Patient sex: M
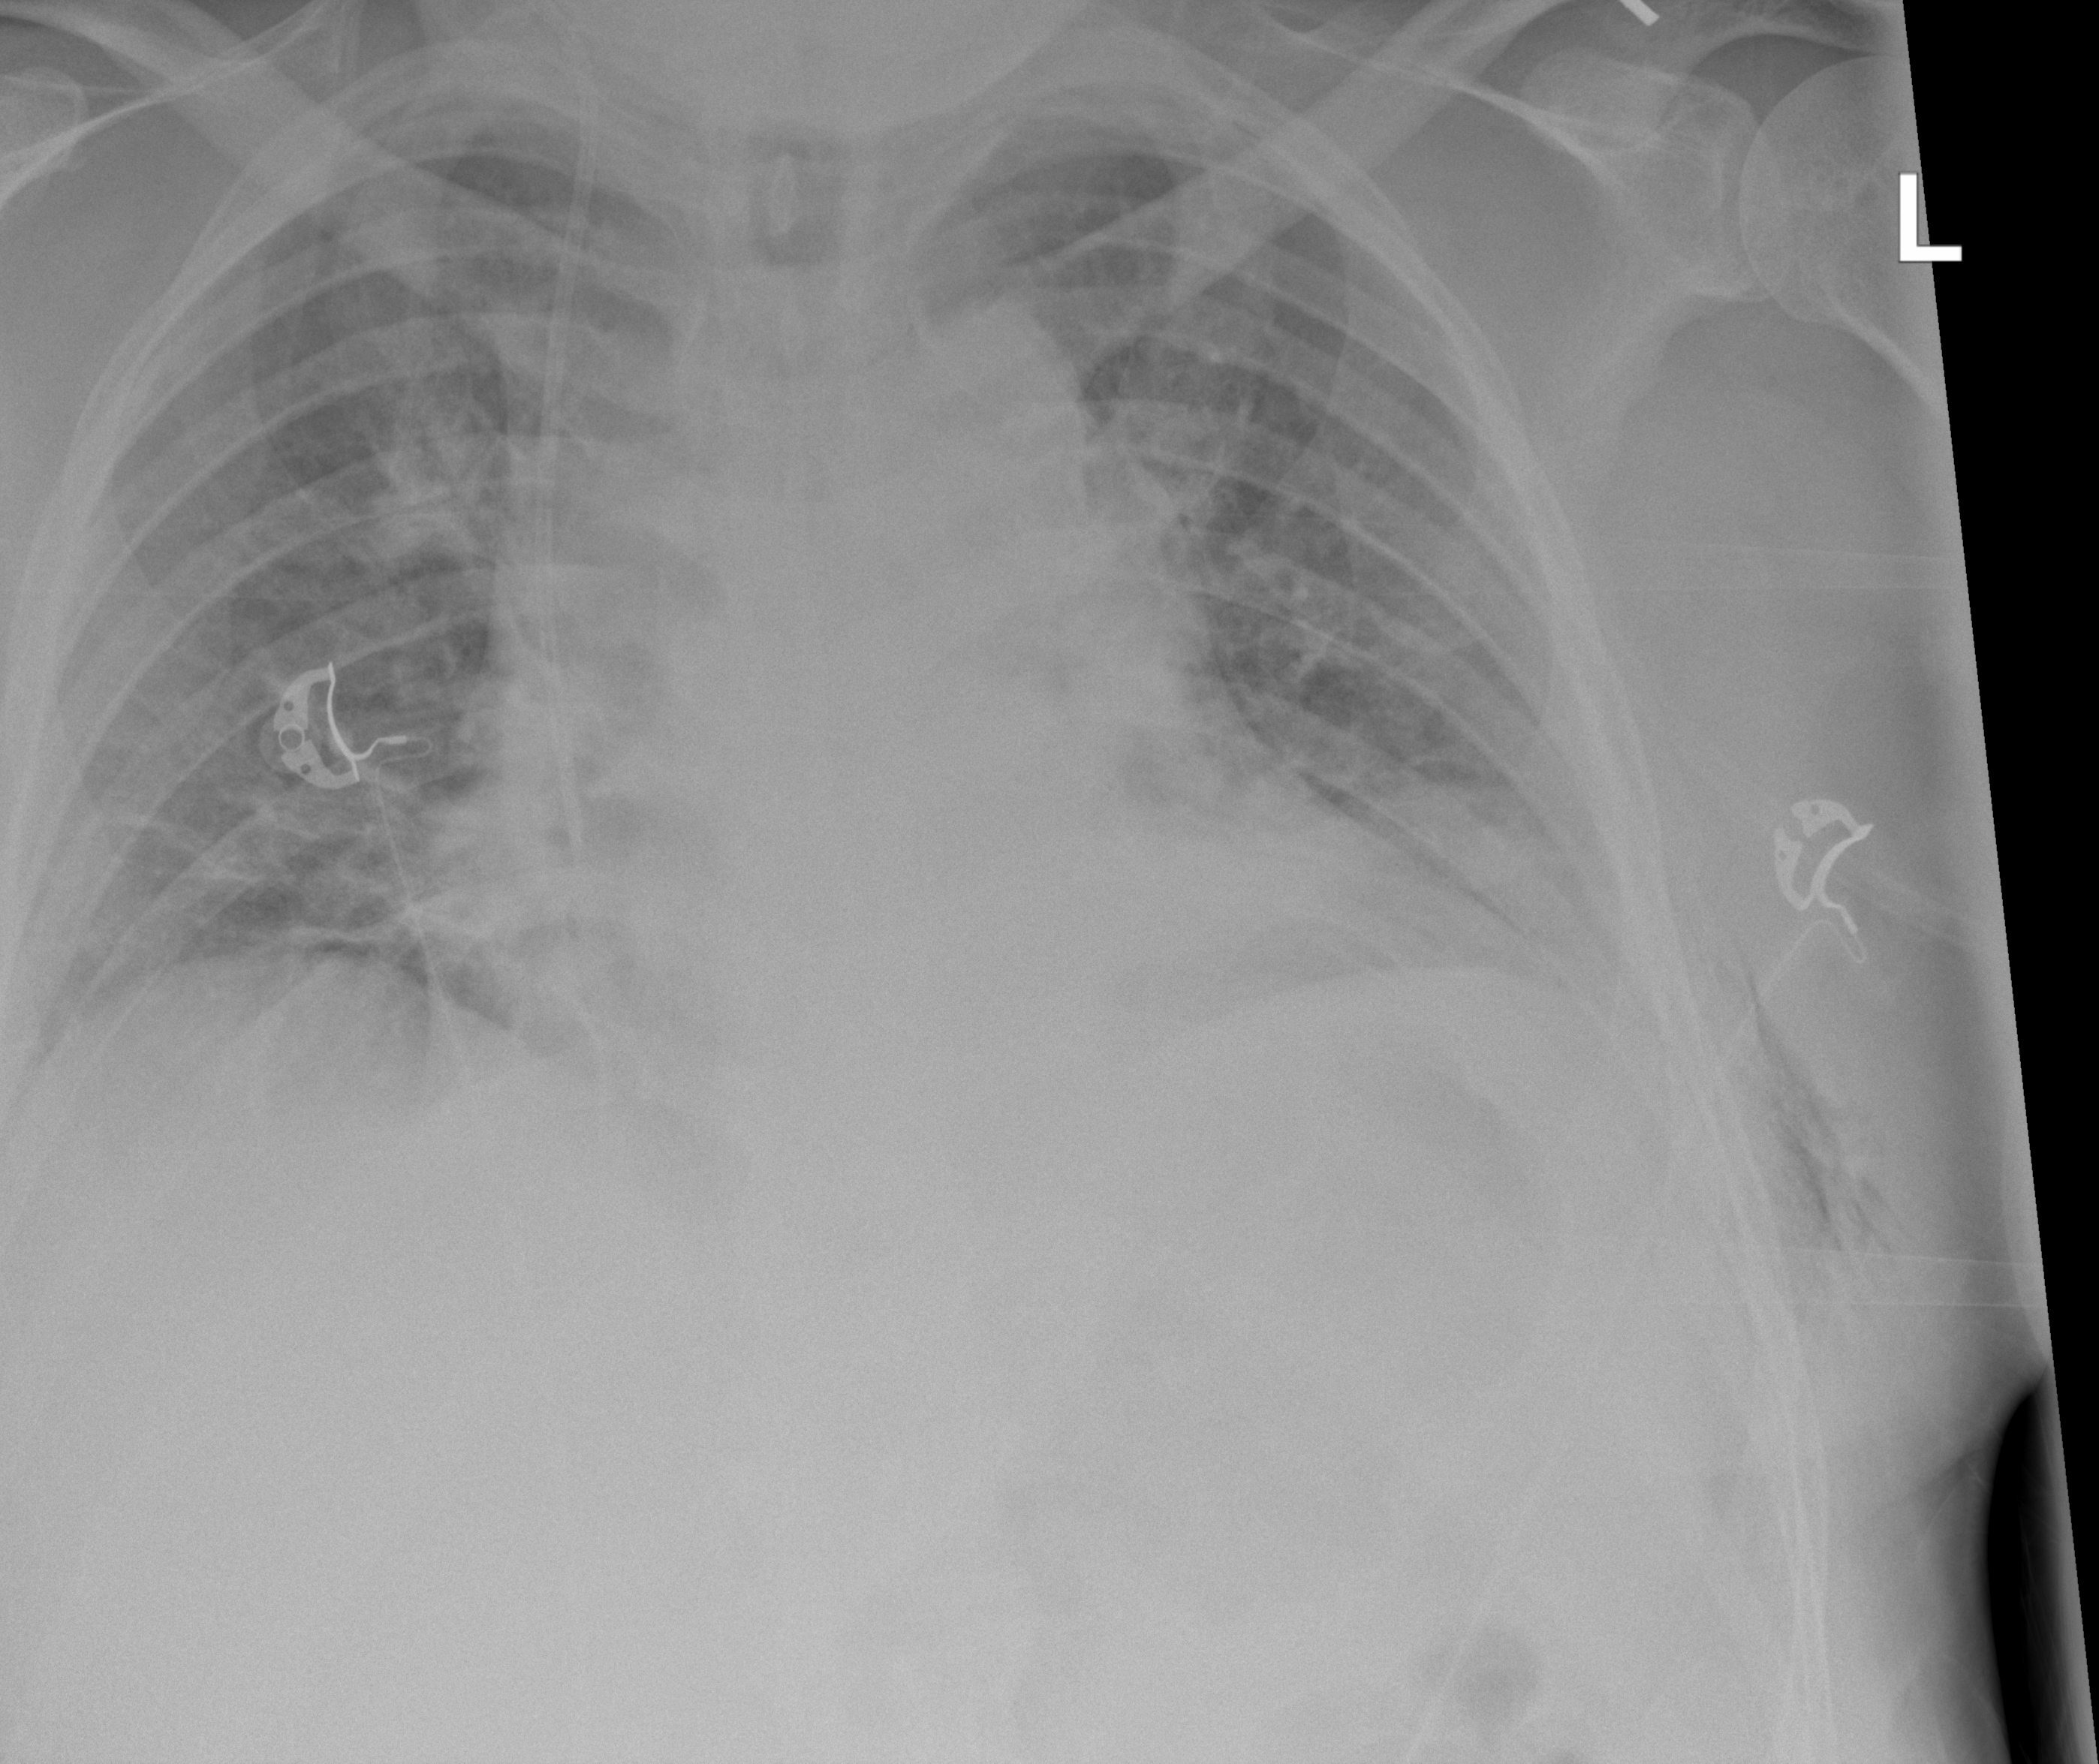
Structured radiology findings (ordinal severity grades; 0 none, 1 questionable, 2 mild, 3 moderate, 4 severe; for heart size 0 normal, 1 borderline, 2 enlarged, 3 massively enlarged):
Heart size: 2
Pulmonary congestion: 1
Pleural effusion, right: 0
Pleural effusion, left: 0
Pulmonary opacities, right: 0
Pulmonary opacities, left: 0
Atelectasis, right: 0
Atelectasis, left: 0